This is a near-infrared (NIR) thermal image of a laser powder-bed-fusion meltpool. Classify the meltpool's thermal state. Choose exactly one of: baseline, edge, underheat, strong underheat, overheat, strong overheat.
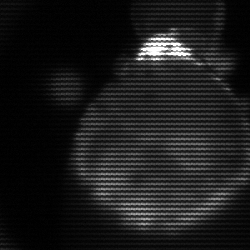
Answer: edge